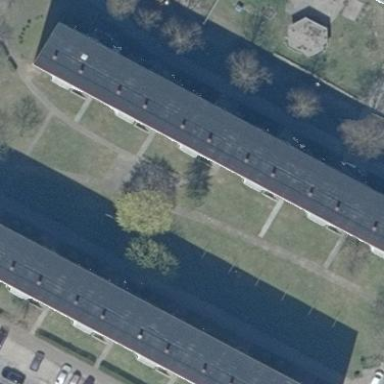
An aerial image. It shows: Building with apartments and flat roof.